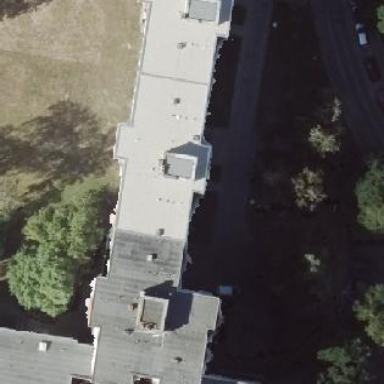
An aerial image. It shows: Apartment building with flat roof.